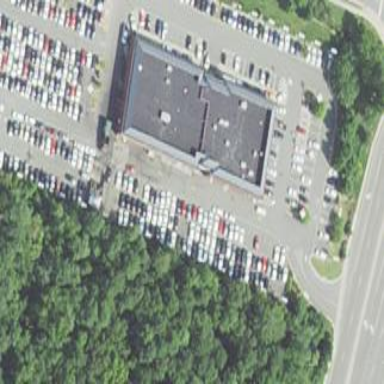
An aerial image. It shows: Building housing car shop.